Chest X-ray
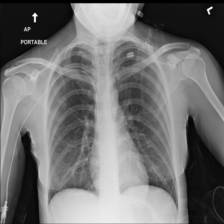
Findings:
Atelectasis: negative
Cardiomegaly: negative
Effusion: negative
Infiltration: positive
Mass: negative
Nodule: negative
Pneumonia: negative
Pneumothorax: negative
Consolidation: negative
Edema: negative
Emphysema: negative
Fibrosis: negative
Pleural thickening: negative
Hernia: negative